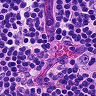
Metastatic tissue present: no